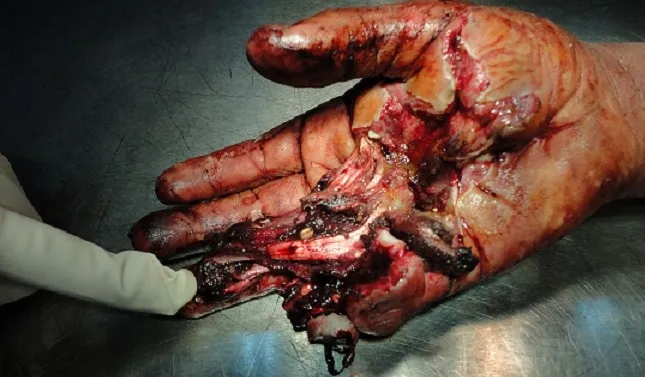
Deep, defiled and circumferential wound interesting Zone III and the ulnar border of the right hand associated to an open distal interphalangeal joint dislocation of the 5th finger.
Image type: medical_photograph (other_medical_photograph)